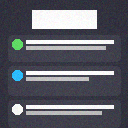
Screen state: on